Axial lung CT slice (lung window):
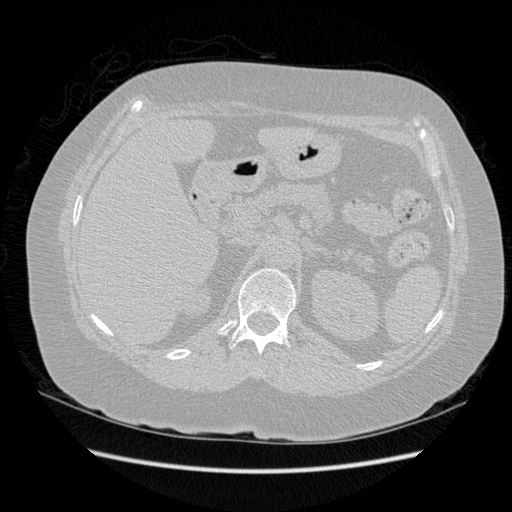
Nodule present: no